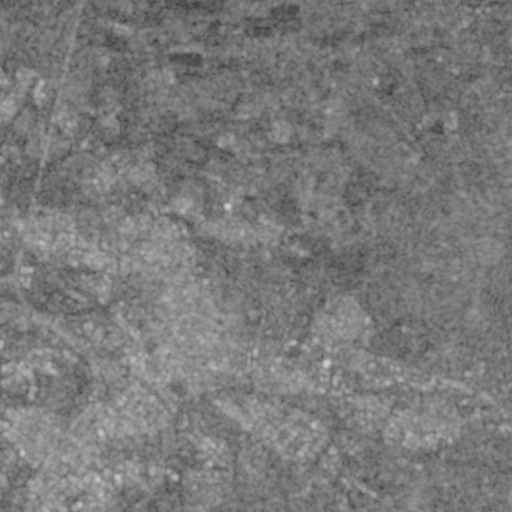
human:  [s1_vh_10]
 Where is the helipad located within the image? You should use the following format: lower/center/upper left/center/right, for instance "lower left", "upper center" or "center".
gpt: The helipad is located in the lower left of the image.
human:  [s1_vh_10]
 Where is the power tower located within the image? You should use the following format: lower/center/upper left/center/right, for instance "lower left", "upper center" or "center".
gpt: The power tower is located in the left of the image.
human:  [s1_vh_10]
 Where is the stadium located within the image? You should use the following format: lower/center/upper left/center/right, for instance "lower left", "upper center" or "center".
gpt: The stadium is located in the lower right of the image.
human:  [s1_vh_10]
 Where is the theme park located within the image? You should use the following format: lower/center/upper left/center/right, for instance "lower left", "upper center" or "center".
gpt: The theme park is located in the lower left of the image.
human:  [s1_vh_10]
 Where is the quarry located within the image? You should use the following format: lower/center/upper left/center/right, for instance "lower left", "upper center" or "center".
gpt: There is no quarry in the image.

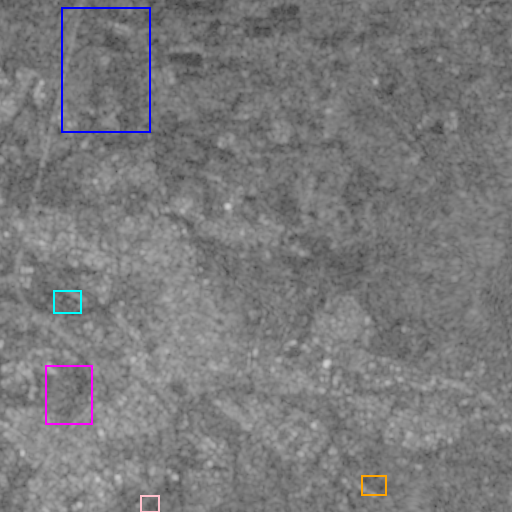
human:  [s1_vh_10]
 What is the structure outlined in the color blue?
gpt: The structure outlined in blue is a crop field.
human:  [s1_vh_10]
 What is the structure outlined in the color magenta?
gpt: The structure outlined in magenta is a park.
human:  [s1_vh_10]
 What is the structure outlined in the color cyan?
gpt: The structure outlined in cyan is a parking lot.
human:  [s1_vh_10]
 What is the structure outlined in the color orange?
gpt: The structure outlined in orange is a stadium.
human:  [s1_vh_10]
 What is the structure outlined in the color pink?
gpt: The structure outlined in pink is a theme park.
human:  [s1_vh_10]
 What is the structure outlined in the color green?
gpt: There is no green outline.